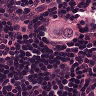
Metastatic tissue present: yes